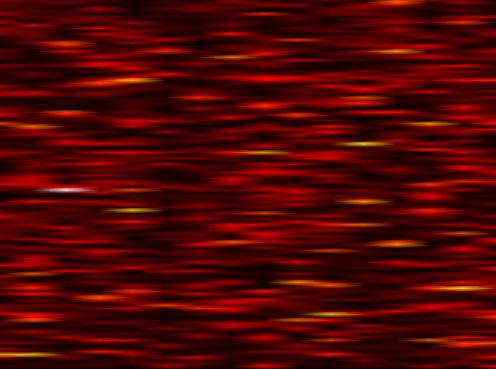
Label: UFMC